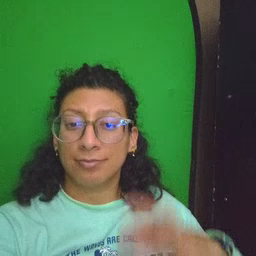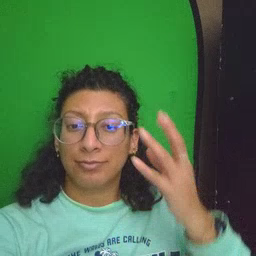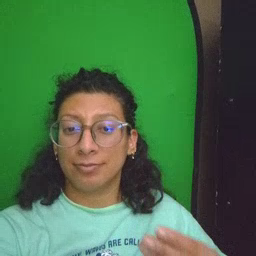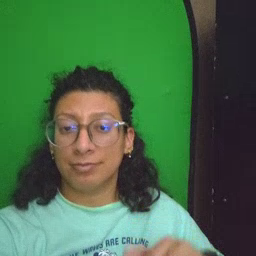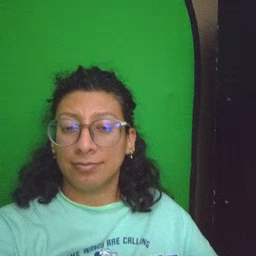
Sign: wet